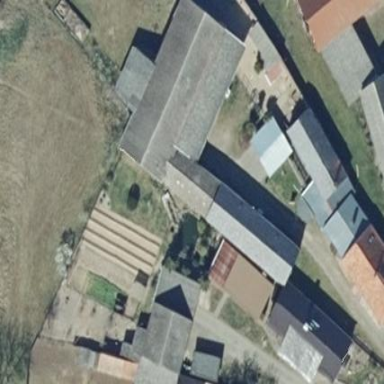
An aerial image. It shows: Grey flat-roofed farm auxiliary building.